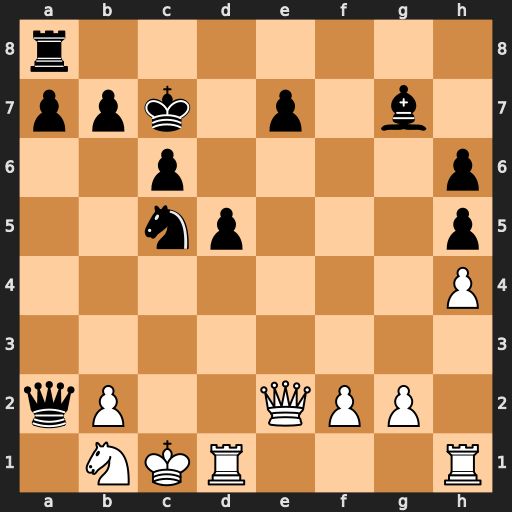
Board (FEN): r7/ppk1p1b1/2p4p/2np3p/7P/8/qP2QPP1/1NKR3R
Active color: w
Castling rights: -
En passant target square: -
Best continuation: Qxe7+ Kb6 Qxg7